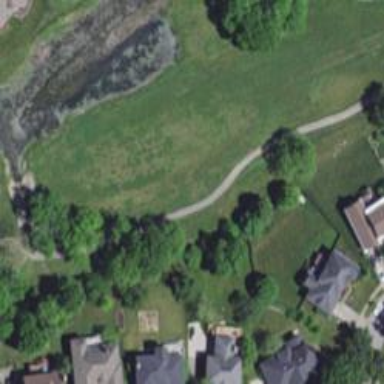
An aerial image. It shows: Path for golf carts.